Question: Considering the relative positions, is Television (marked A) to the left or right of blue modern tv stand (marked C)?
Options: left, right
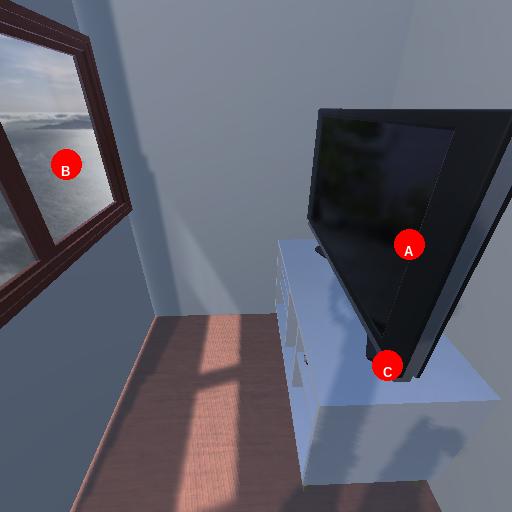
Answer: left